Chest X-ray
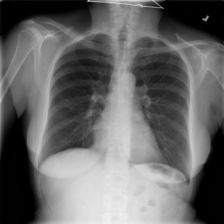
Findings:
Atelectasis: negative
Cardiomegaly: negative
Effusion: negative
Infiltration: negative
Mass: negative
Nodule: negative
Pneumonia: negative
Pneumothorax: negative
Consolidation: negative
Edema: negative
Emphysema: negative
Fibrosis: negative
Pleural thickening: negative
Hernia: negative